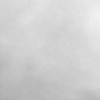
Atmospheric dust classification: dusty